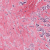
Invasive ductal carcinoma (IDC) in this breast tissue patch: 1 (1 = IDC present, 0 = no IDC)